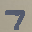
Label: 7